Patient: sex F, age 82
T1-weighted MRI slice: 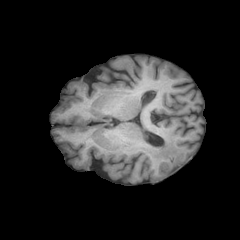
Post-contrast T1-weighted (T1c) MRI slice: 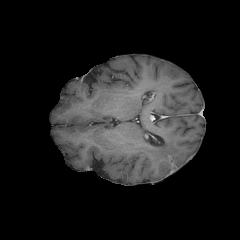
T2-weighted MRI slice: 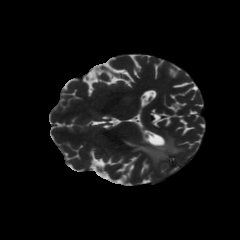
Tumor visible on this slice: yes
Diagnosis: Glioblastoma, IDH-wildtype
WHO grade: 4